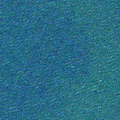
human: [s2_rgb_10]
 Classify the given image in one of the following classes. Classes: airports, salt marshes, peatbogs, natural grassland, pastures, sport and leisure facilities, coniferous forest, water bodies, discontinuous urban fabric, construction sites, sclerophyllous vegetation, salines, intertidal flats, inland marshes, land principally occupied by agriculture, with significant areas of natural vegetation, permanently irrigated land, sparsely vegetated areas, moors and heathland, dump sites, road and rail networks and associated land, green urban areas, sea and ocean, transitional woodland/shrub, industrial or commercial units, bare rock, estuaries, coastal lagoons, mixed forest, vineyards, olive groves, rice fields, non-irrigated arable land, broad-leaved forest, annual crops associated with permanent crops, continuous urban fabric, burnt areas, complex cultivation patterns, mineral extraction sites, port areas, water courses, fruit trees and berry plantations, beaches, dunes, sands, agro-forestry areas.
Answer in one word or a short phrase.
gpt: sea and ocean